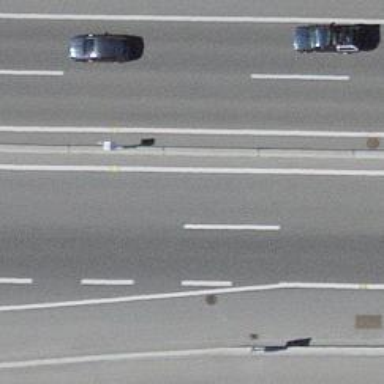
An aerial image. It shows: Asphalt motorway.